【题型】填空题　【知识点】解析几何　【难度】medium
在平面直角坐标系中，\(A(0,0)\)，\(B(1,2)\) 两点绕定点 \(P\) 按顺时针方向旋转 \(\theta\) 角后，分别到 \(A'(4,4)\)，\(B'(5,2)\) 两点位置，则 \(\cos\theta\) 的值为 \(\underline{\quad\quad}\).

\vspace{1em}
【解答】

\textbf{【答案】} \(\boldsymbol{-\dfrac{3}{5}}\) /-0.6

\vspace{1em}

\textbf{【分析】}
根据给定条件，求出点 \(P\) 的坐标，再借助几何图形结合二倍角的余弦计算作答.

\vspace{1em}

\textbf{【详解】}
依题意，点 \(P\) 在线段 \(AA'\) 的中垂线 \(l_1\) 上，点 \(P\) 也在线段 \(BB'\) 的中垂线 \(l_2\) 上，

连 \(AB, A'B'\)，而 \(A(0,0)\)，\(B(1,2)\)，\(A'(4,4)\)，\(B'(5,2)\)，因此 \(|A'B'| = |AB| = \sqrt{5}\)，

而 \(|PA'| = |PA|\)，\(|PB'| = |PB|\)，即 \(\triangle A'PB' \cong \triangle APB\)，有 \(\angle A'PB' = \angle APB\)，于是得 \(\angle BPB' = \angle APA' = \theta\)，

直线 \(l_1\) 过 \(AA'\) 中点 \((2,2)\)，而直线 \(AA'\) 斜率为 \(1\)，则直线 \(l_1\) 的斜率为 \(-1\)，方程为 \(x + y = 4\)，直线 \(l_2\) 的方程为 \(x = 3\)，

于是得点 \(P(3,1)\)，令直线 \(l_2\) 交 \(BB'\) 于点 \(Q(3,2)\)，\(|PB| = \sqrt{(3-1)^2 + (1-2)^2} = \sqrt{5}\)，\(|PQ| = 1\)，\(\cos\angle BPQ = \dfrac{1}{\sqrt{5}}\)，

所以
\[
\cos\theta = \cos 2\angle BPQ = 2\cos^2\angle BPQ - 1 = 2\left(\dfrac{1}{\sqrt{5}}\right)^2 - 1 = -\dfrac{3}{5}.
\]

故答案为：\(\boldsymbol{-\dfrac{3}{5}}\).

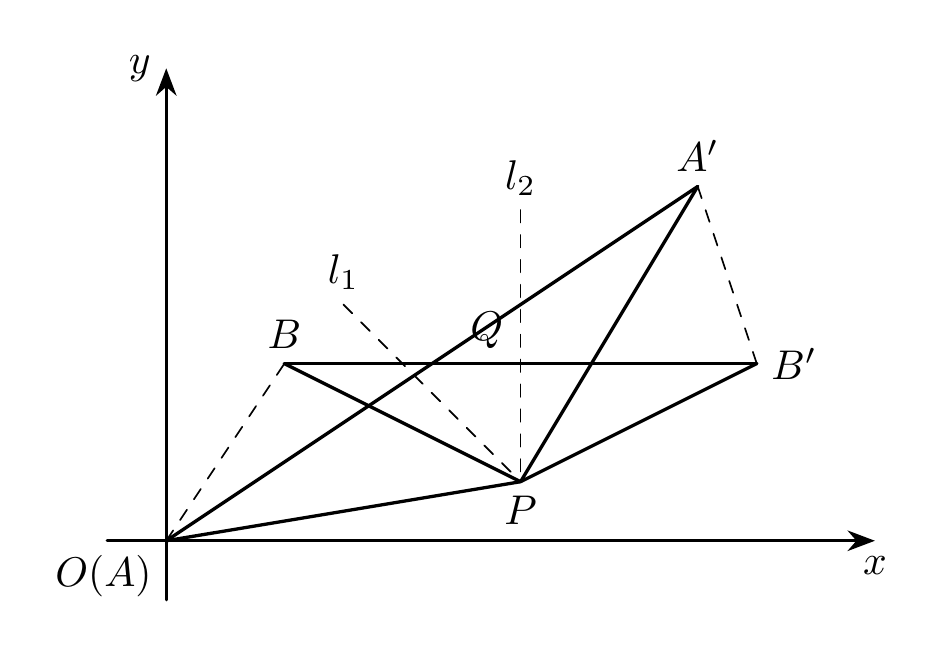